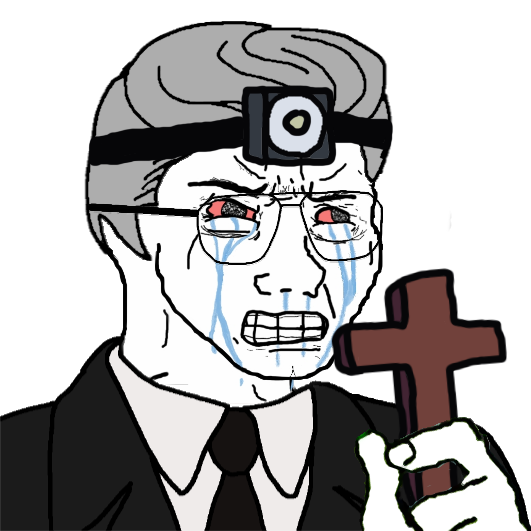
Label: 5_Crying_Wojak